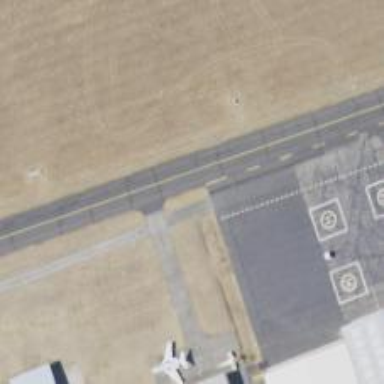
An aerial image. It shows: View of taxiway at the airport.